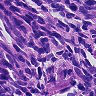
Metastatic tissue present: no